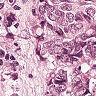
Metastatic tissue present: yes